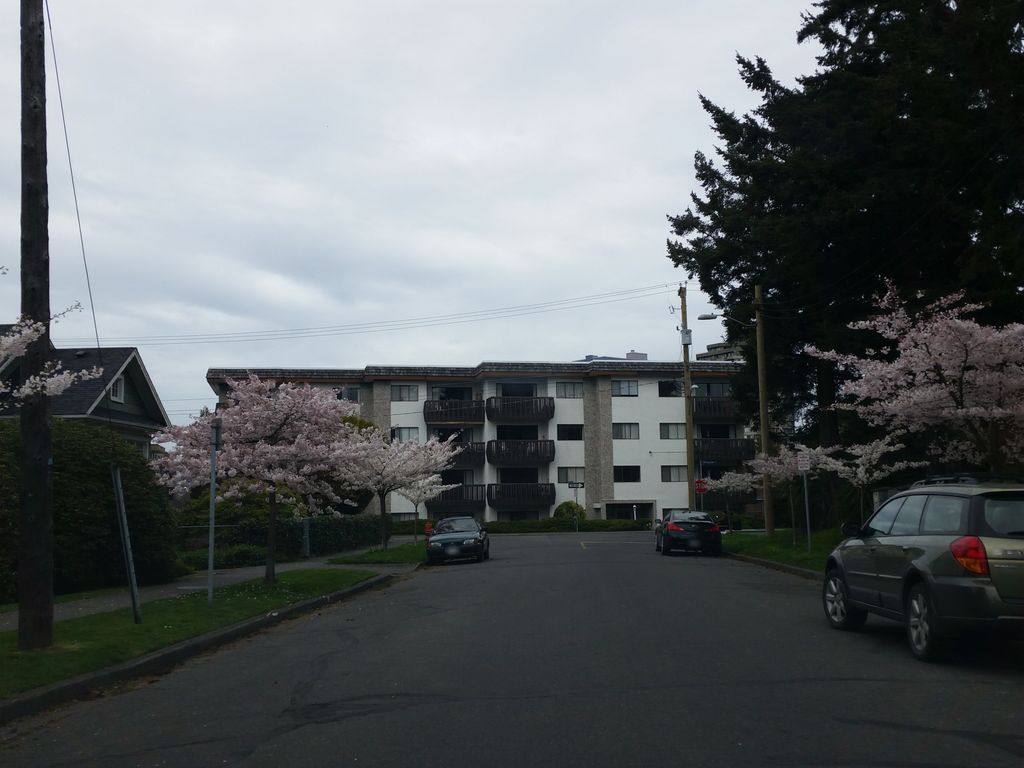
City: victoria